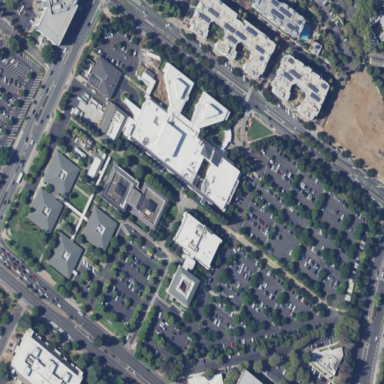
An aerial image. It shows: Healthcare facility identified as hospital.